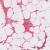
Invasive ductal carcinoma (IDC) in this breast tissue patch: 0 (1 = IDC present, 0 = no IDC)